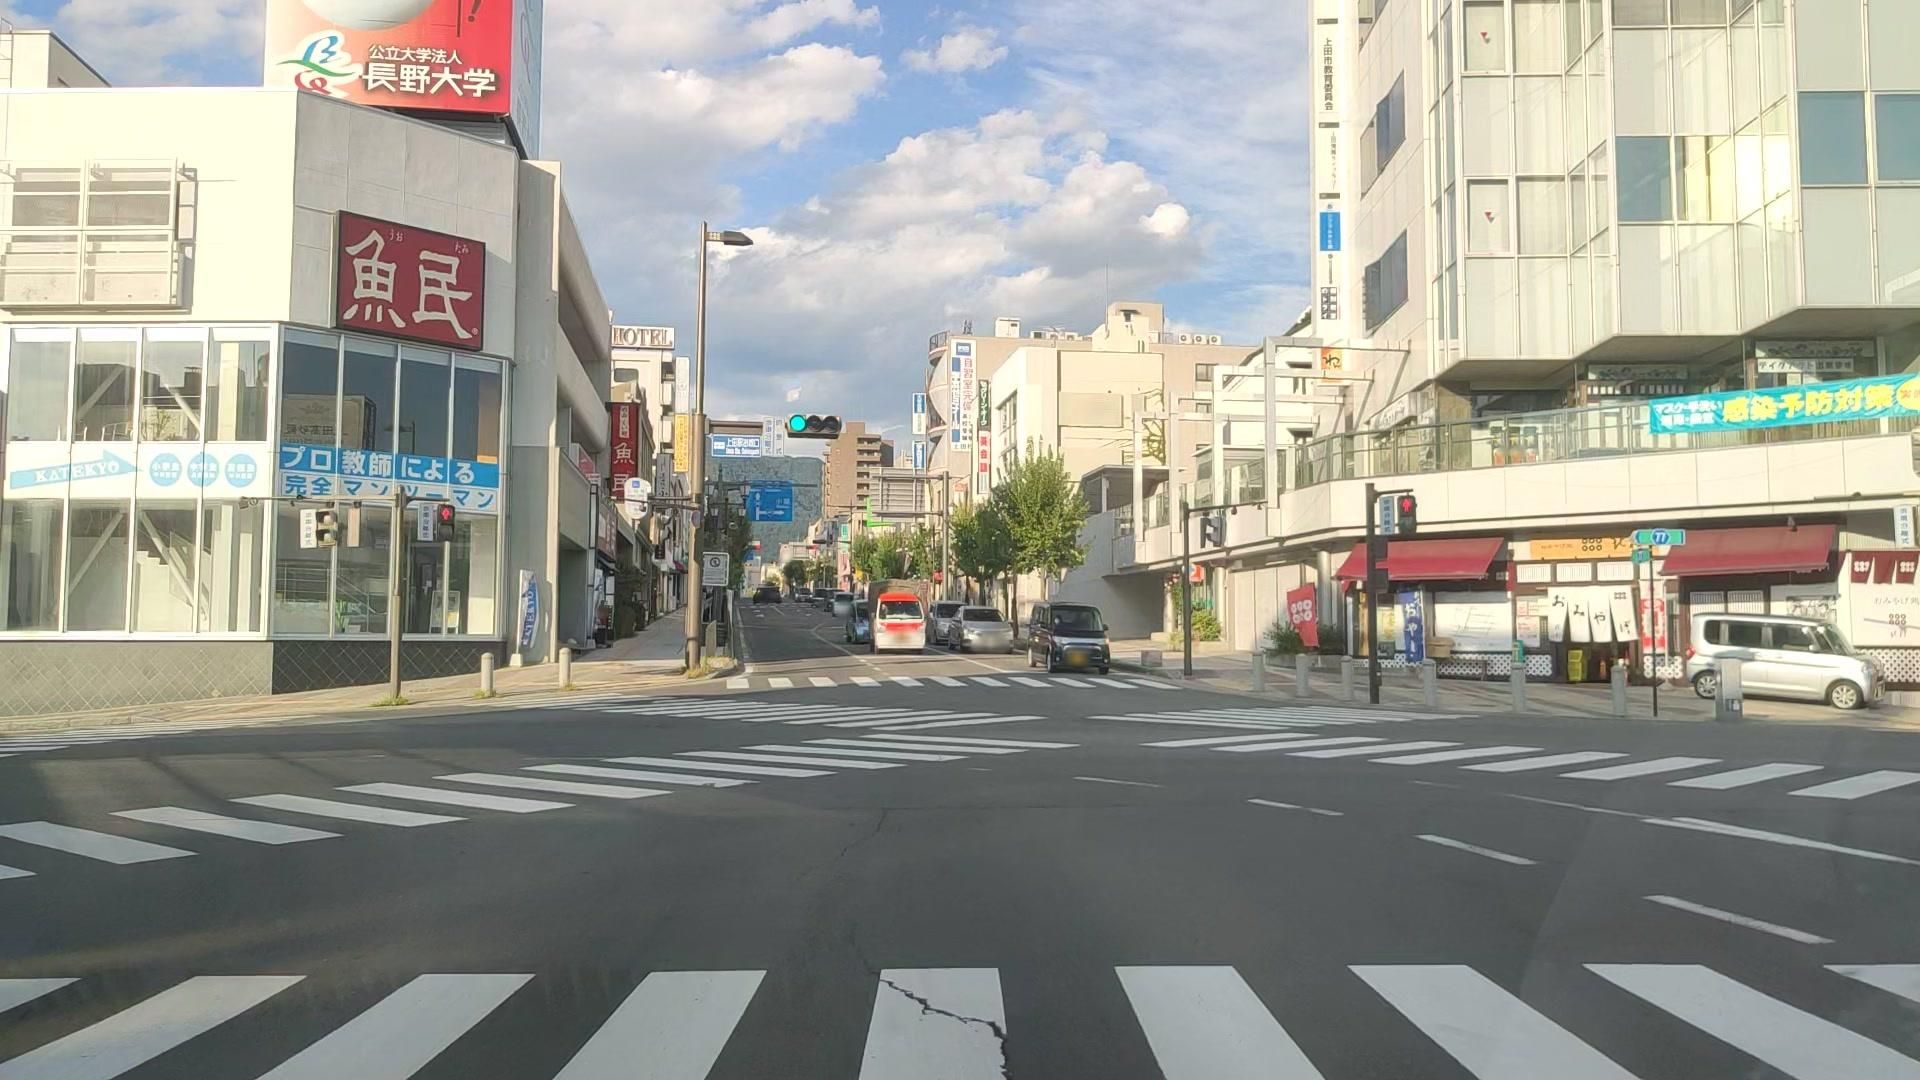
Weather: clear
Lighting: day
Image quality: good
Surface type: driving surface
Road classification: secondary, tertiary
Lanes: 2
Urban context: dense urban cluster
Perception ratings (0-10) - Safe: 4.6, Lively: 9.47, Beautiful: 3.27, Boring: 1.69, Depressing: 4.19, Wealthy: 5.7